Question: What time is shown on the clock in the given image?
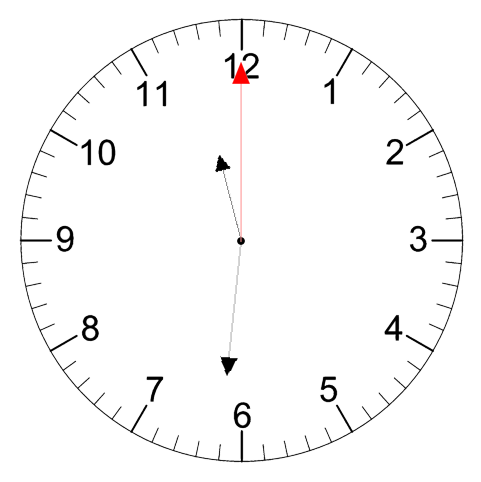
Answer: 11:31:00